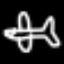
Label: airplane